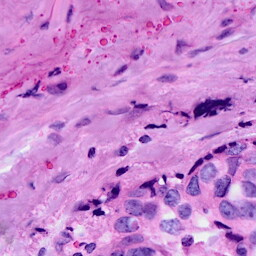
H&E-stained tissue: Breast